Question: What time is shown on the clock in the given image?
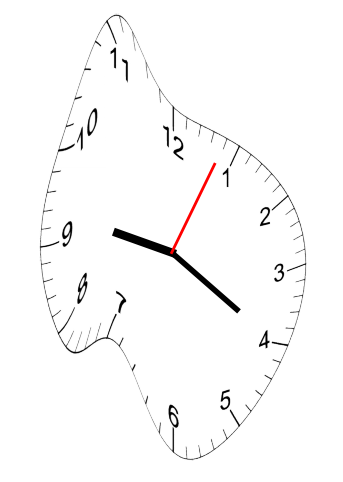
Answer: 09:20:04